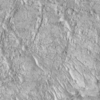
Label: not_dusty